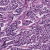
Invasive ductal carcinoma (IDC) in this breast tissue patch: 1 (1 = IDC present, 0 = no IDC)